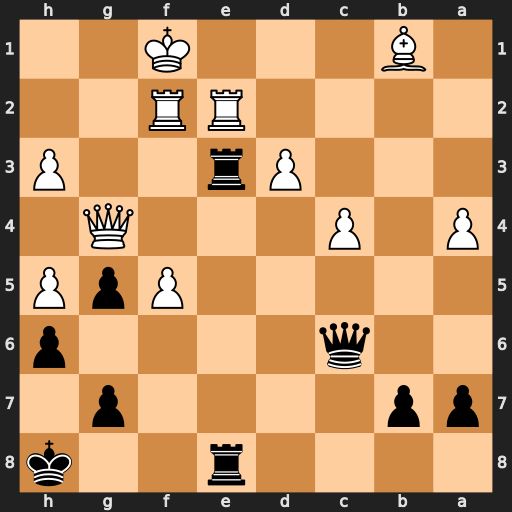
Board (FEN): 4r2k/pp4p1/2q4p/5PpP/P1P3Q1/3Pr2P/4RR2/1B3K2
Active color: b
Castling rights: -
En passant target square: -
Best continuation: Qh1+ Qg1 Qxg1+ Kxg1 Rxe2